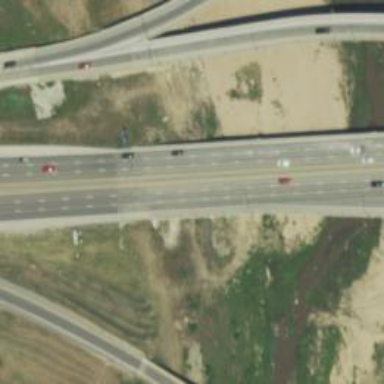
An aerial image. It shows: Motorway bridge with expressway features.